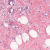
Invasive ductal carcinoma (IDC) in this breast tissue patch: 1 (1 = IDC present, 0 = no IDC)